Question: I am currently trying to figure out how to change the web page field in Active Directory using Powershell! I have found out how to change every other field but no where says how to change that field! (example: <URL>
I am currently using 'Set-User -Identity 'xxxxxxxxxx' -Description 'xxxxxxxx' -Office 'xxxxxxxx' -telephoneNumber 'xxxxxxxxx' -email 'xxxxxxxx' -StreetAddress 'xxxxxxxxx' -City 'xxxxxxxx' -StateOrProvince 'xx' -PostalCode 'xxxxxx' -country 'United States''
I have highlighted the field I am trying to change. Thanks for the help everyone!

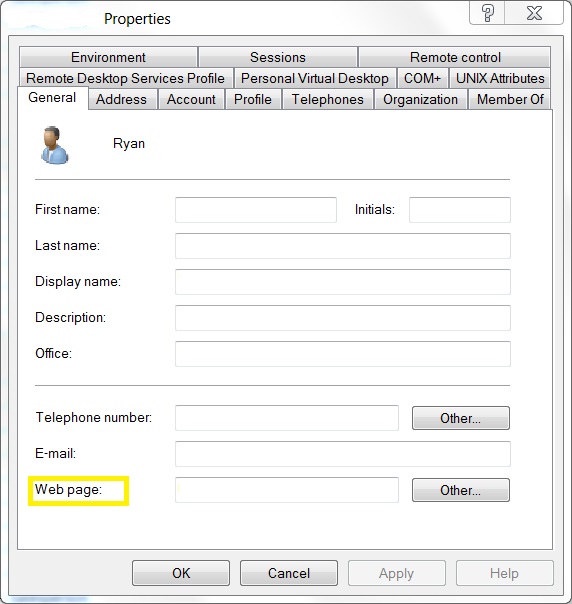
Answer: '''
Set-ADUser -HomePage http://www.google.com -Identity username
'''